Question: I am new on webservice issue. I want to connect to a webserver by a username and a password. I found some solutions how to connect and get the response but after some trials I was unsuccessful. I am gettin some errors shown below. Here is my code could you please help me?
'''
package com.isoft.uploader;
import java.util.ArrayList;
import org.json.JSONArray;
import org.json.JSONObject;
import org.ksoap2.SoapEnvelope;
import org.ksoap2.serialization.SoapObject;
import org.ksoap2.serialization.SoapSerializationEnvelope;
import org.ksoap2.transport.HttpTransport;
import android.app.Activity;
import android.content.Intent;
import android.database.Cursor;
import android.net.Uri;
import android.os.Bundle;
import android.provider.MediaStore;
import android.view.View;
import android.widget.Button;
import android.widget.EditText;
import android.widget.TextView;
public class UploaderActivity extends Activity
{
//ArrayList<Response> WebData= new ArrayList<Response>();
public static final int SELECT_VIDEO=1;
public static final String TAG="UploadActivity";
String path="";
final String NAMESPACE = "http://tempuri.org/";
final String SERVICEURL = "http://192.168.10.177/androidws/isandroidws.asmx";
final String METHOD_NAME1="OzelVeriAlanlariniGetir";
final String METHOD_NAME="KullaniciGiris";
/** Called when the activity is first created. */
@Override
public void onCreate(Bundle savedInstanceState)
{
super.onCreate(savedInstanceState);
setContentView(R.layout.main);
Button enter=(Button)findViewById(R.id.Enter);
final EditText username=(EditText)findViewById(R.id.username);
final EditText password=(EditText)findViewById(R.id.password);
enter.setOnClickListener(new View.OnClickListener()
{
@Override
public void onClick(View arg0)
{
// TODO Auto-generated method stub
//request code for Webservice
SoapObject request = new SoapObject(NAMESPACE, METHOD_NAME);
//sending the username to the webservice
request.addProperty("kullaniciAdi",username.getText().toString());
//sending the password to the webservice
request.addProperty("password",password.getText().toString());
SoapSerializationEnvelope envelope = new SoapSerializationEnvelope(SoapEnvelope.VER11);
envelope.dotNet = true;
//Putting the request in an envelope
envelope.setOutputSoapObject(request);
HttpTransport transport = new HttpTransport(SERVICEURL);
try
{
transport.call("http://tempuri.org/"+METHOD_NAME, envelope);
//getting the response from the webservice
Boolean response = (Boolean) envelope.getResponse();
if(response==true)
{
openGaleryVideo();
}//end of if statement
else setContentView(R.layout.main);
}//end of try
catch(Exception exception)
{
exception.printStackTrace();
}//end of catch
}//end of onClick method
});//end of OnclickListener method
}//end of onCreate method
public void openGaleryVideo()
{
Intent intent=new Intent();
intent.setType("video/*");
intent.setAction(Intent.ACTION_GET_CONTENT);
startActivityForResult(Intent.createChooser(intent, "Select Video"),SELECT_VIDEO);
}//end of openGaleryVideo method
public String getPath(Uri uri)
{
String[] projection = { MediaStore.Video.Media.DATA};
Cursor cursor = managedQuery(uri, projection, null, null, null);
int column_index = cursor.getColumnIndexOrThrow(MediaStore.Video.Media.DATA);
cursor.moveToFirst();
return cursor.getString(column_index);
}//end of getPath method
}//end of main
'''

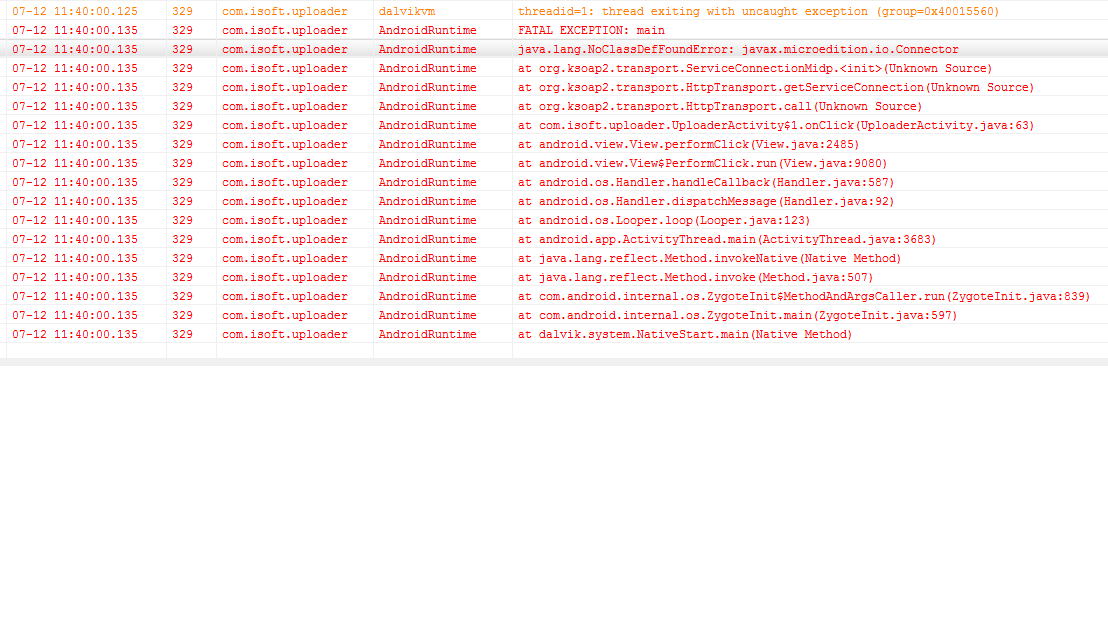
Answer: you need to get the correct version of ksoap2 jar
<URL>
-
Now there is an updated ksoap2 JAR
<URL>
try with this